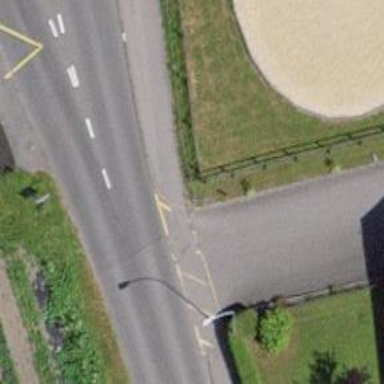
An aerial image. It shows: Kerb serving as barrier.